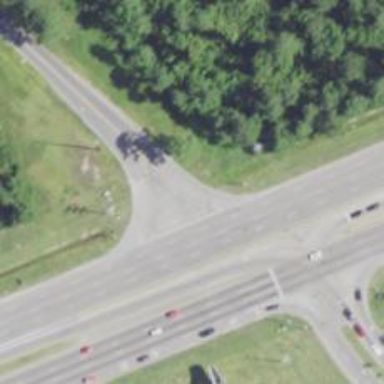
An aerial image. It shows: Trunk link highway.